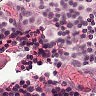
Metastatic tissue present: yes